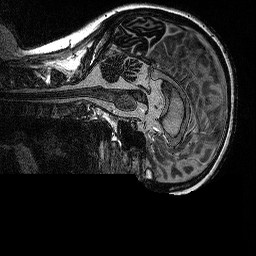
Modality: MP2RAGE
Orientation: sagittal
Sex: female
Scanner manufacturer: siemens
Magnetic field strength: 3 T
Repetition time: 5 s
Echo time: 0.00292 s